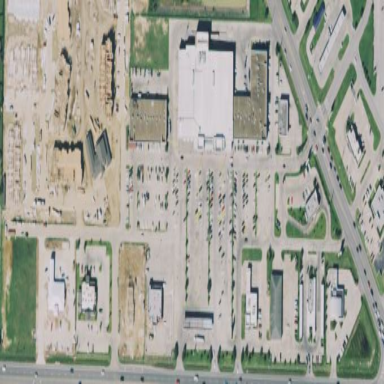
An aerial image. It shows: Retail area.